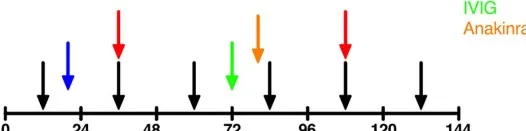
Effect of immune modulation on biomarkers, organ dysfunction, and cytokine levels during HSV-associated secondary HLH. , as well as the timing of the administration of the immune suppressive agents is shown.
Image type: pathology (immunostaining)